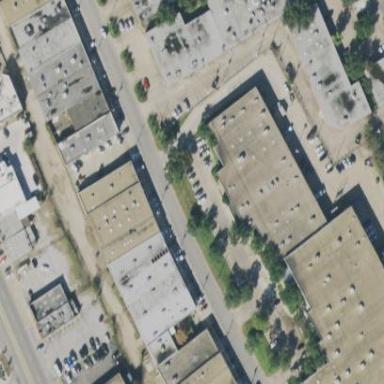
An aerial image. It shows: Commercial building.